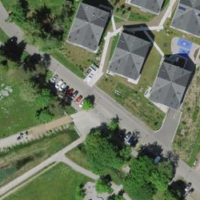
EUNIS habitat code: 55
Species observed at this site:
Echium vulgare
Tussilago farfara